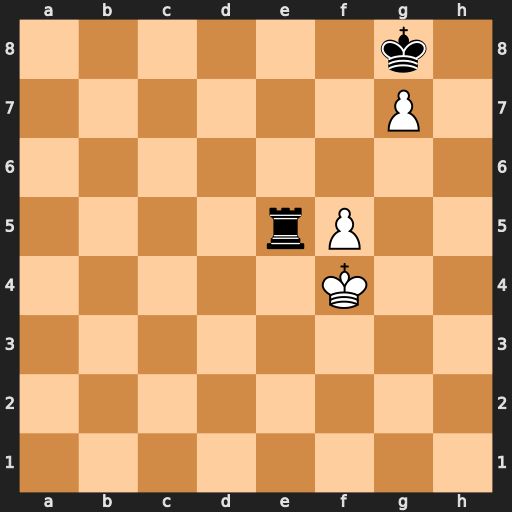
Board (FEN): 6k1/6P1/8/4rP2/5K2/8/8/8
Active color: w
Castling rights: -
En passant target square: -
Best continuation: Kxe5 Kxg7 Ke6 Kf8 Kf6